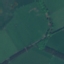
Land use / land cover: Pasture